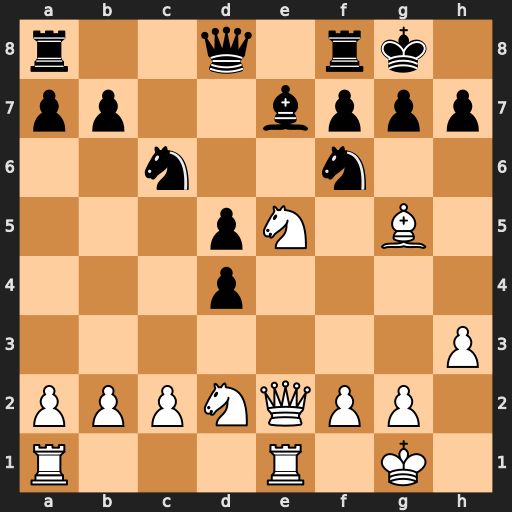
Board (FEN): r2q1rk1/pp2bppp/2n2n2/3pN1B1/3p4/7P/PPPNQPP1/R3R1K1
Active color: w
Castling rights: -
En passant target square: -
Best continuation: Nxc6 bxc6 Qxe7 Qxe7 Rxe7